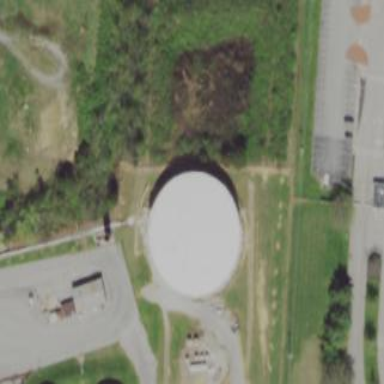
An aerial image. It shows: Storage tank which is man-made.